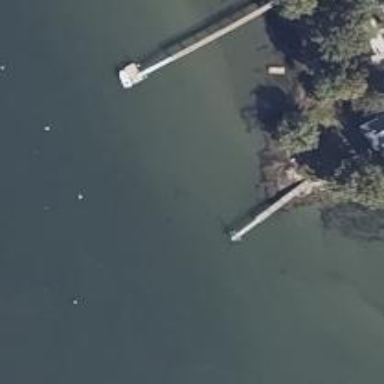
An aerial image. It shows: Man-made pier.